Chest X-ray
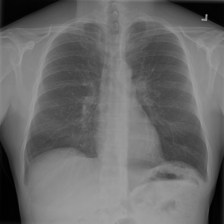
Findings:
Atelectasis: negative
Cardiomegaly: negative
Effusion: negative
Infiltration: negative
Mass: negative
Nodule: negative
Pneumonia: negative
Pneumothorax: negative
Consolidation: negative
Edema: negative
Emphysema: negative
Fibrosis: negative
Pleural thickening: negative
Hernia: negative